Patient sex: M
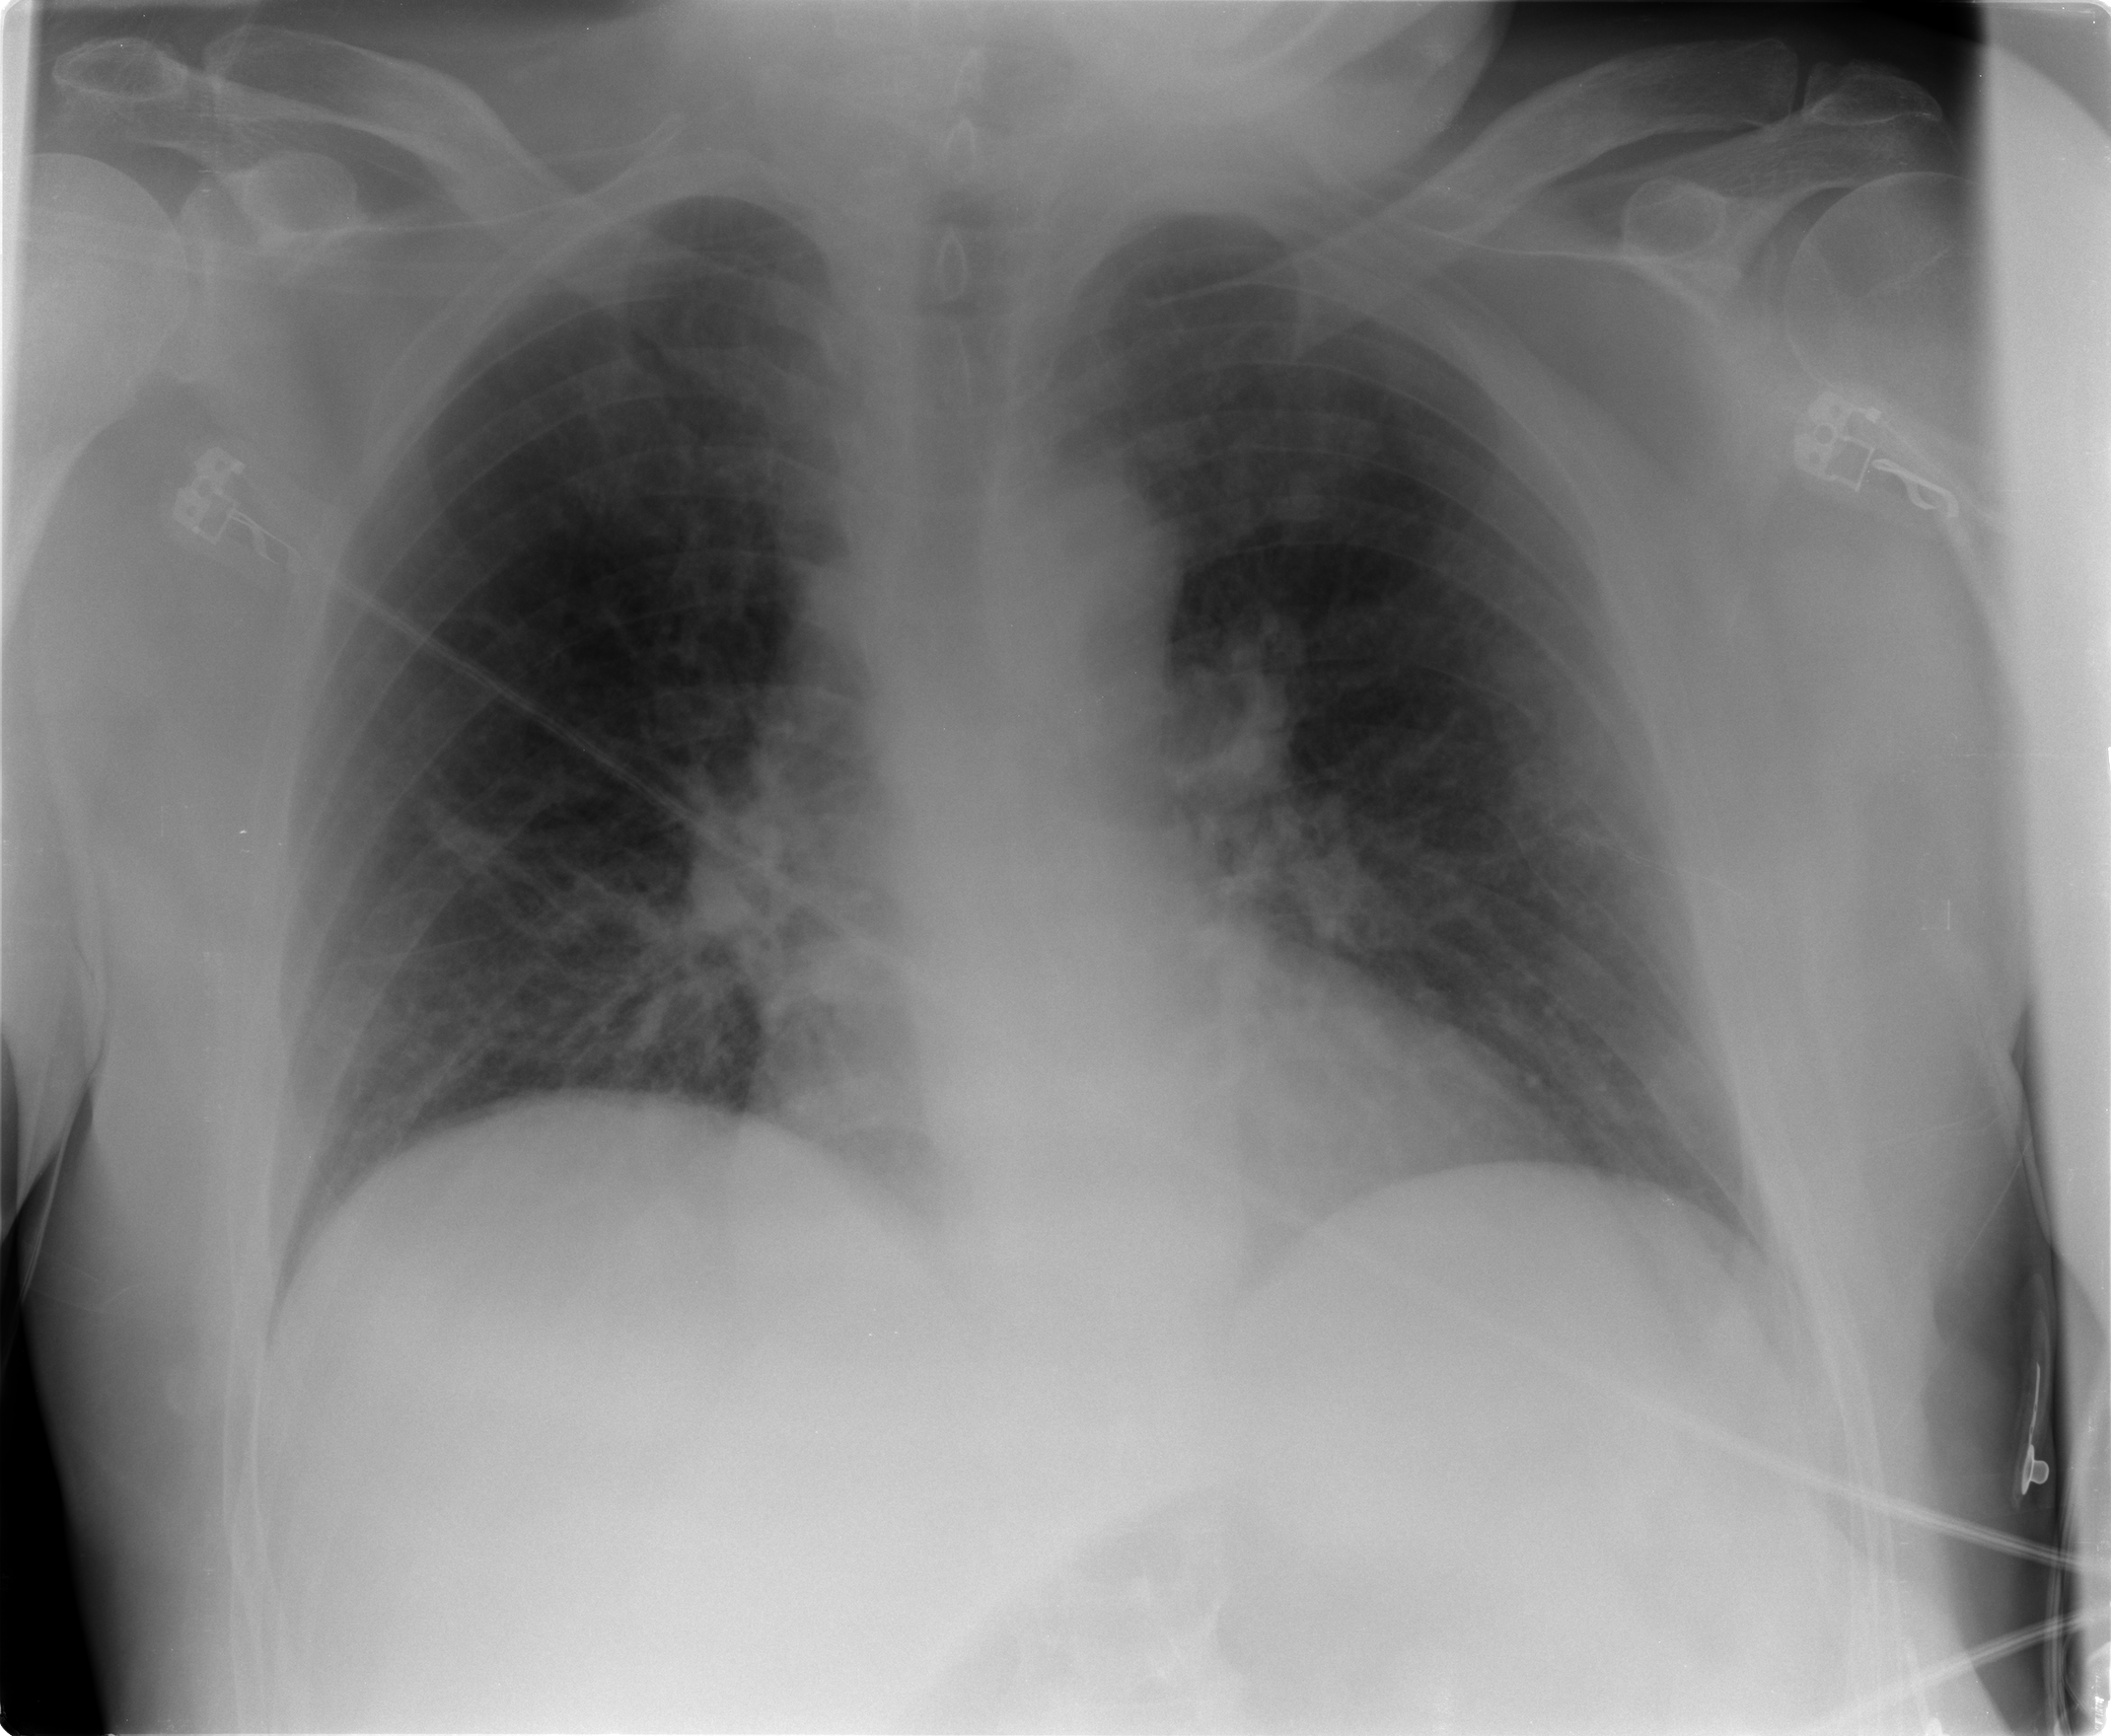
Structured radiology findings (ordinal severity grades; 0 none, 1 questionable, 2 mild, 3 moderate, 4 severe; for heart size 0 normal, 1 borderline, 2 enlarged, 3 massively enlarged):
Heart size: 1
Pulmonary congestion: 1
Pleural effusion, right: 0
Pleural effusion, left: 0
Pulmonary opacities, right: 1
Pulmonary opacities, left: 0
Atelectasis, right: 2
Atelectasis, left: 0